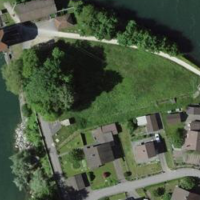
EUNIS habitat code: 25
Species observed at this site:
Andrena vaga